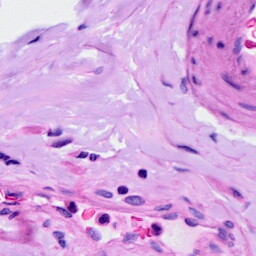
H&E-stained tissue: Ovarian